Question: I use the GUI version of Hg, and in the Workbench Preferences, I wanted to add some options.
I tried to add colors for branches by branch name, which worked well. But I did a mistake when I wrote one and... I can't make my mistake disappear.
I tried to reload the Workbench, to close all Hg processes, to edit the .ini files... nothing worked.
Each time I write something in the dropdown list of the UI it saves it and I can't clear it. Now it looks weird like that:

and the coloring in the Workbench doesn't work any more.
The '.ini' files look pretty well:
'''
[tortoisehg]
branchcolors = default:#8080FF
branchcolors = wip_morph:#D0A030
branchcolors = wip_djobi:#30A0A0
branchcolors = wip_legulysse:#FF0000
'''
I didn't find a way to clean it. Do you have any suggestion?
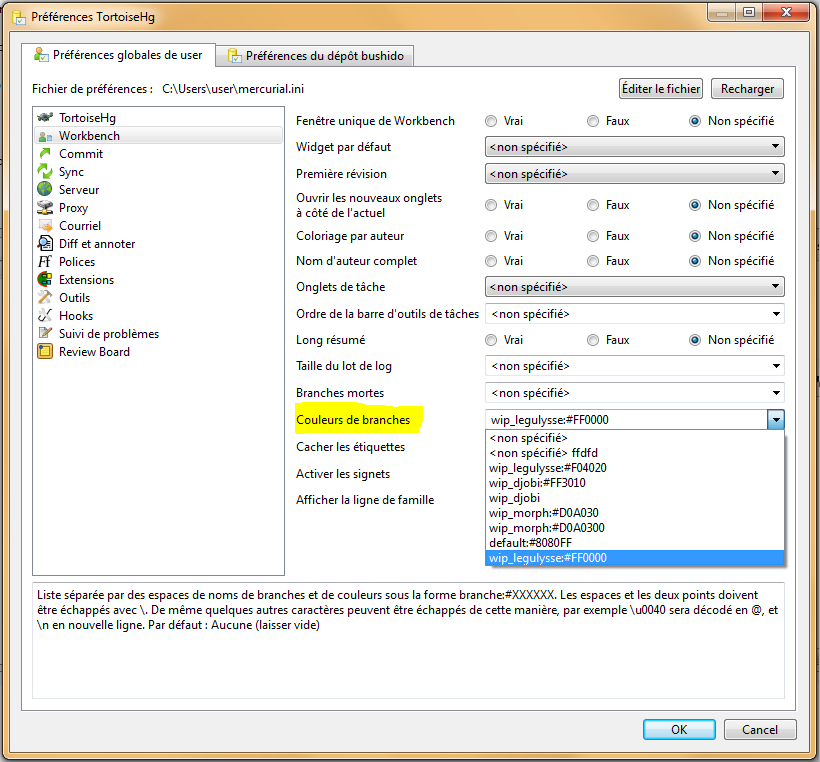
Answer: You must to have 'branchcolors' with any amount of branches in list
> Space separated list of branch names and colors of the form branch:#XXXXXX
Just edit mercurial.ini be hand and remove duplicates